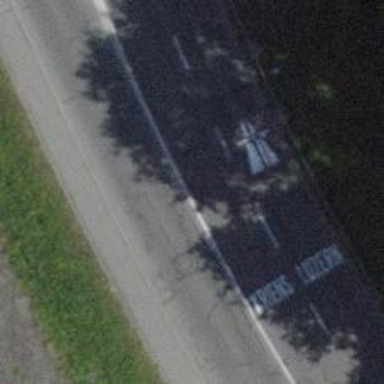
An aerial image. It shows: Secondary road with asphalt surface.